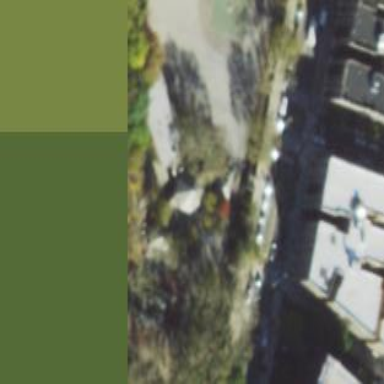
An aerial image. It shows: Sports centre building.